Question: I am not able to use the image_picker package, VS marks it as an error "Target of the URI doesn't exist"

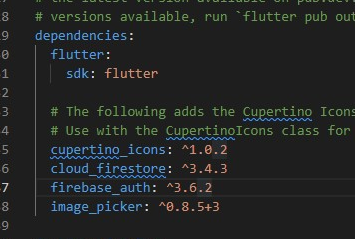
Answer: Stop project and do this 'flutter clean' and 'flutter pub get' and start it again.